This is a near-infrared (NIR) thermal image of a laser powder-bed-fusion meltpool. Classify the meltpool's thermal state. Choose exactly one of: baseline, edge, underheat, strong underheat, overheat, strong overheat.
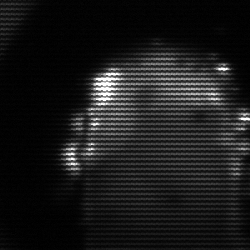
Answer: baseline